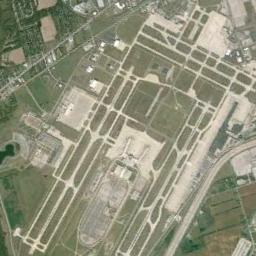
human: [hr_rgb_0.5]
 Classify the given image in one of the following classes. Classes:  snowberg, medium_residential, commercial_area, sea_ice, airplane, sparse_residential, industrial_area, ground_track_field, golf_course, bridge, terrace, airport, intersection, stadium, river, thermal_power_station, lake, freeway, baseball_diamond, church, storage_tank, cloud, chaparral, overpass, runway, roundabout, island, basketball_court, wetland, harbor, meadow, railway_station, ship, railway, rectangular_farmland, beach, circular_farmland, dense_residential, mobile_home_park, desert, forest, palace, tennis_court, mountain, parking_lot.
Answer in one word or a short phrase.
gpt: airport